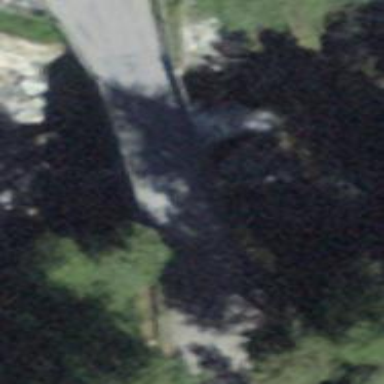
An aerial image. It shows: Bridge over unclassified asphalt road used for hiking trails groomed in classic style.